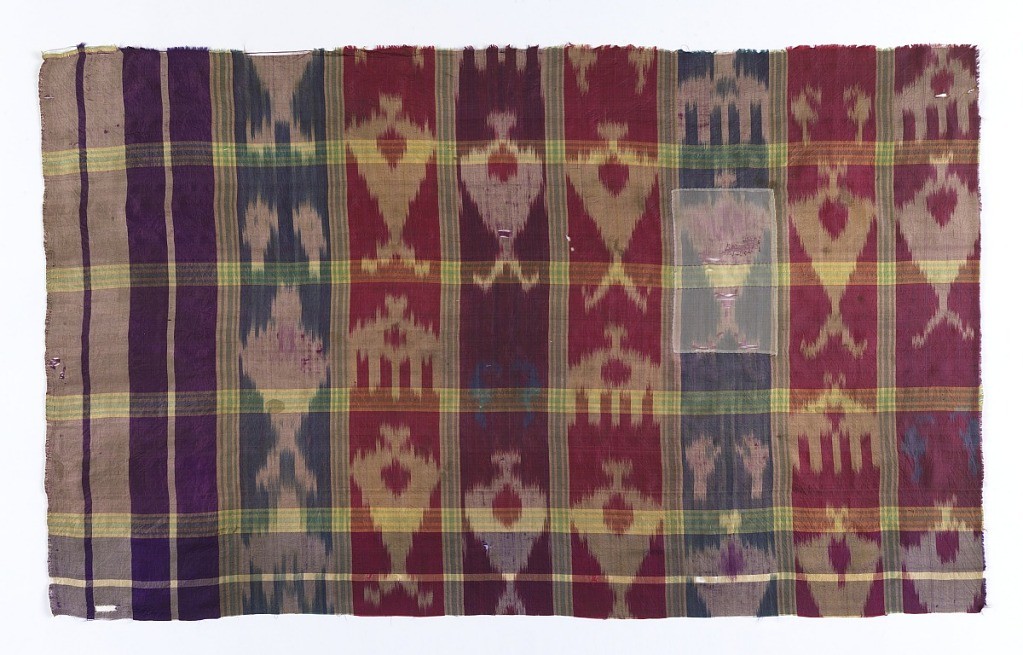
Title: Textile
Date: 19th century
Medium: silk Technique: ikat on twill weave
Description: Oblong panel with a large plaid design made by groups of white and green stripes. Warp print pattern in shades of purple, red, blue, green and yellow. Pattern of a tree appears in alternate rows.